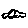
Label: car